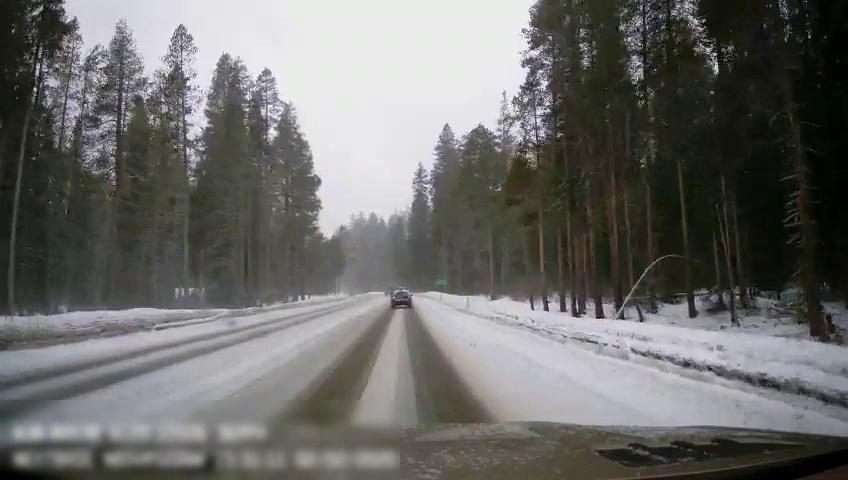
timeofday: Day
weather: Snowy
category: Drivable Space
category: Vehicles | SUV
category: Traffic | Signs